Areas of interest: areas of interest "Service Area"
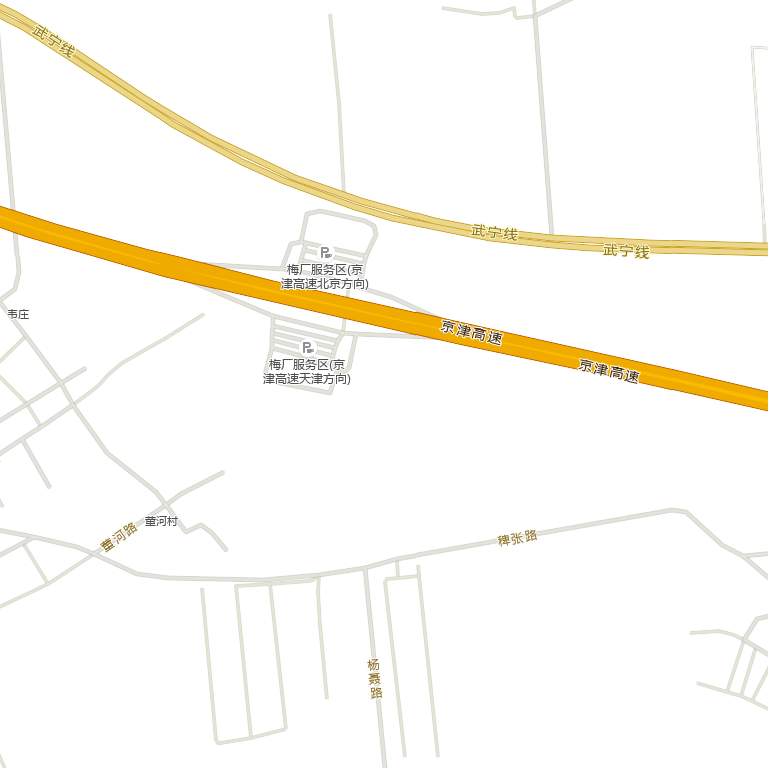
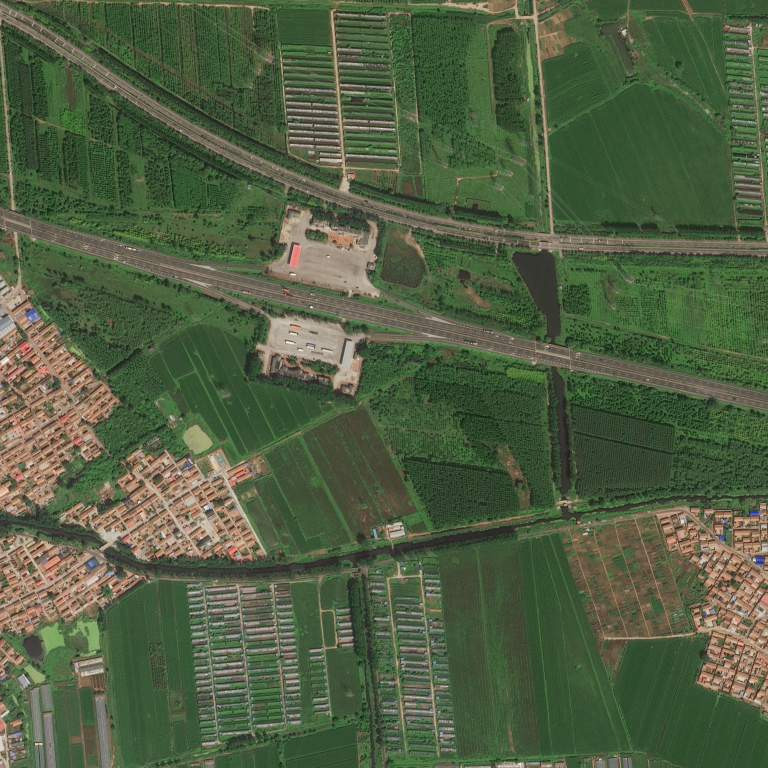